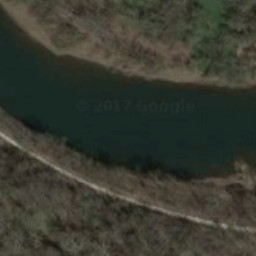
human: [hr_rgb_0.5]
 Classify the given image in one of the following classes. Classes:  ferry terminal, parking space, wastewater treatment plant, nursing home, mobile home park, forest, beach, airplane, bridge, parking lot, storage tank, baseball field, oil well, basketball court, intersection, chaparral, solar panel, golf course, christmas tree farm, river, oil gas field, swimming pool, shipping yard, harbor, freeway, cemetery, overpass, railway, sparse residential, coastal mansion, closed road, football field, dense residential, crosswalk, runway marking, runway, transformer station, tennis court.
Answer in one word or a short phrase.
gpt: river